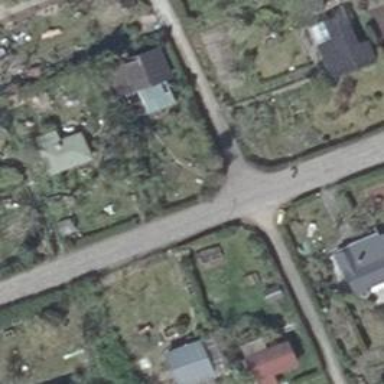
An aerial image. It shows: Alley classified as service road.